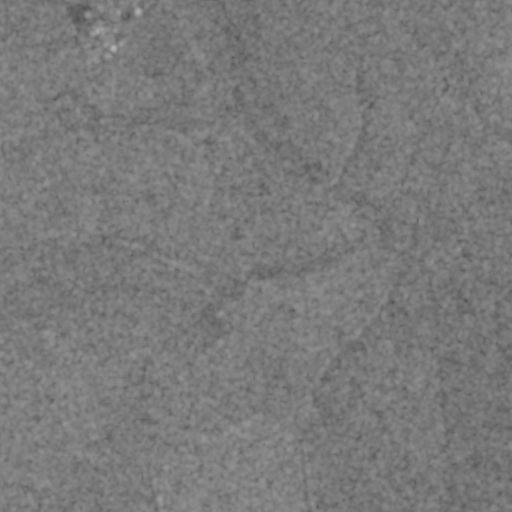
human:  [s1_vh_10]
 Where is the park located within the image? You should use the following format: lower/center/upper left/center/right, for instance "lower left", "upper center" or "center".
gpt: The park is located in the upper left of the image.
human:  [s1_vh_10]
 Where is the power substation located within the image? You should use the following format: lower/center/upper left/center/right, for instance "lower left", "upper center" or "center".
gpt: The power substation is located in the upper left of the image.
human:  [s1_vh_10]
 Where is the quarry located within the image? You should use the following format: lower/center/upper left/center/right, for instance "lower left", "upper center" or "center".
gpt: The quarry is located in the upper left of the image.
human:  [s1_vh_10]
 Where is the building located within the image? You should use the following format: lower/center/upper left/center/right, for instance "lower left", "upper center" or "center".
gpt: There is no building in the image.

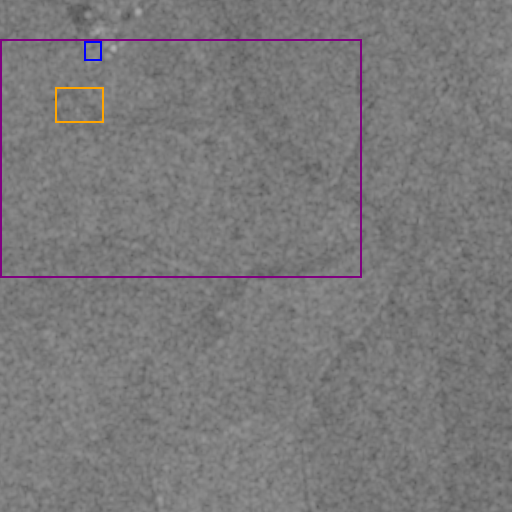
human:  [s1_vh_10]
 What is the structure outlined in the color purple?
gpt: The structure outlined in purple is a crop field.
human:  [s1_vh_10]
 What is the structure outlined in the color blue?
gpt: The structure outlined in blue is a park.
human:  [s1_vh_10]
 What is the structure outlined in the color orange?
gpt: The structure outlined in orange is a quarry.
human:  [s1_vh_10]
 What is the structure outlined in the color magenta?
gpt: There is no magenta outline.